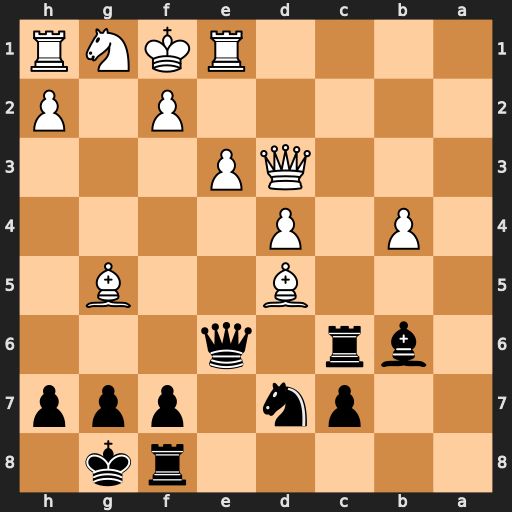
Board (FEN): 5rk1/2pn1ppp/1br1q3/3B2B1/1P1P4/3QP3/5P1P/4RKNR
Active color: b
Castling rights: -
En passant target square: -
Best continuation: Qxd5 e4 Qxg5